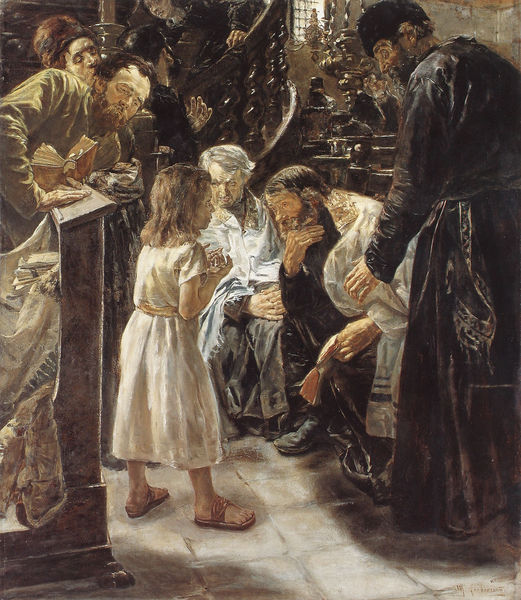
Titel: Der zwölfjährige Jesus im Tempel unter den Schriftgelehrten
Künstler: Max Liebermann
Institution: Hamburg, Kunsthalle
Schlagwörter: gemälde, gruppe, mann, weiß, grün, menschen, mädchen, frau, holz, hut, kleid, männer, schwarz, blick, alte, bibel, bild, kirche, gewand, kind, bank, treppe, geländer, buch, pfarrer, christus, jesus, kund, priester, tempel, taufe, zuhören, kommunion, besorgnis, schriftgelehrte, auslegen, pharisäer, befragung, bibe